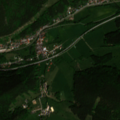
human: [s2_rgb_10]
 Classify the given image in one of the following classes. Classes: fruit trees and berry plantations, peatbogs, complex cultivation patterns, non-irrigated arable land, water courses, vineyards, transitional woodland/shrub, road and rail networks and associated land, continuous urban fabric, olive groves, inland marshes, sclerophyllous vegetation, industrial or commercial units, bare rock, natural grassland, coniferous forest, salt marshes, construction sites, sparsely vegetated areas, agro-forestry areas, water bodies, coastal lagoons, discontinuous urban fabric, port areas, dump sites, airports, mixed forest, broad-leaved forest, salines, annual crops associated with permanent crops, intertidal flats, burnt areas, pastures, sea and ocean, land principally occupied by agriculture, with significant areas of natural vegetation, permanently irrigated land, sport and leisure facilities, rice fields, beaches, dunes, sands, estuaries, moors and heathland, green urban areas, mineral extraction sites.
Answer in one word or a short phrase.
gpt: discontinuous urban fabric, pastures, broad-leaved forest, coniferous forest, mixed forest